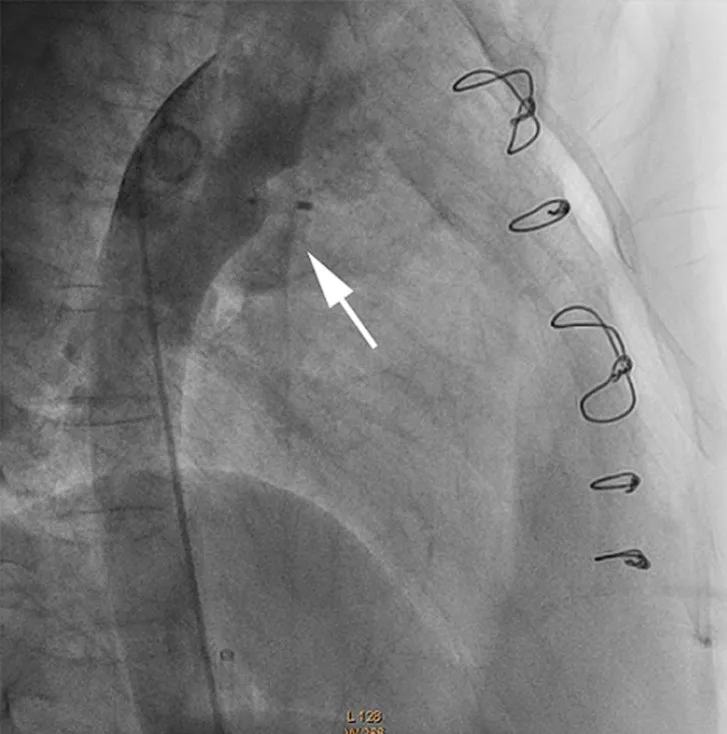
final angiography post PDA closure with HeartR. device.
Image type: radiology (x_ray)